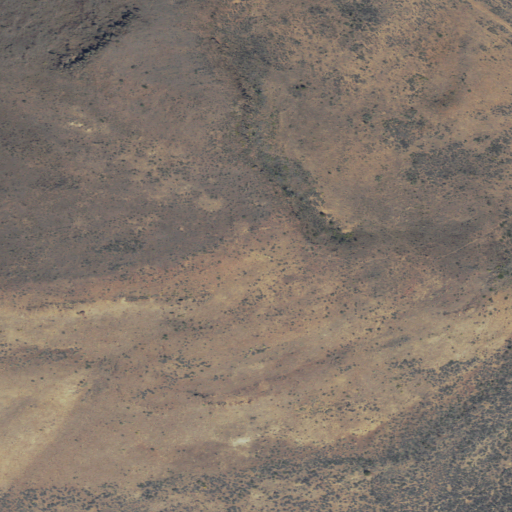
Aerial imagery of mountains in Idaho named Timmerman Hills containing shrub and grassland